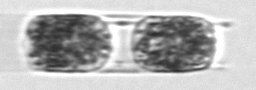
Label: Hemiaulus